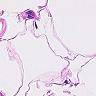
Metastatic tissue present: no